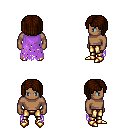
a pixel art fantasy rpg character, male body template, human, dark skin, maroon tattered cape, gold greaves, brown pageboy hairstyle, gold boots, four views (front, back, left, right), 2x2 character sprite sheet, small pixel art, hard edges, no anti-aliasing